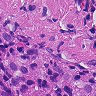
Metastatic tissue present: yes